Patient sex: F
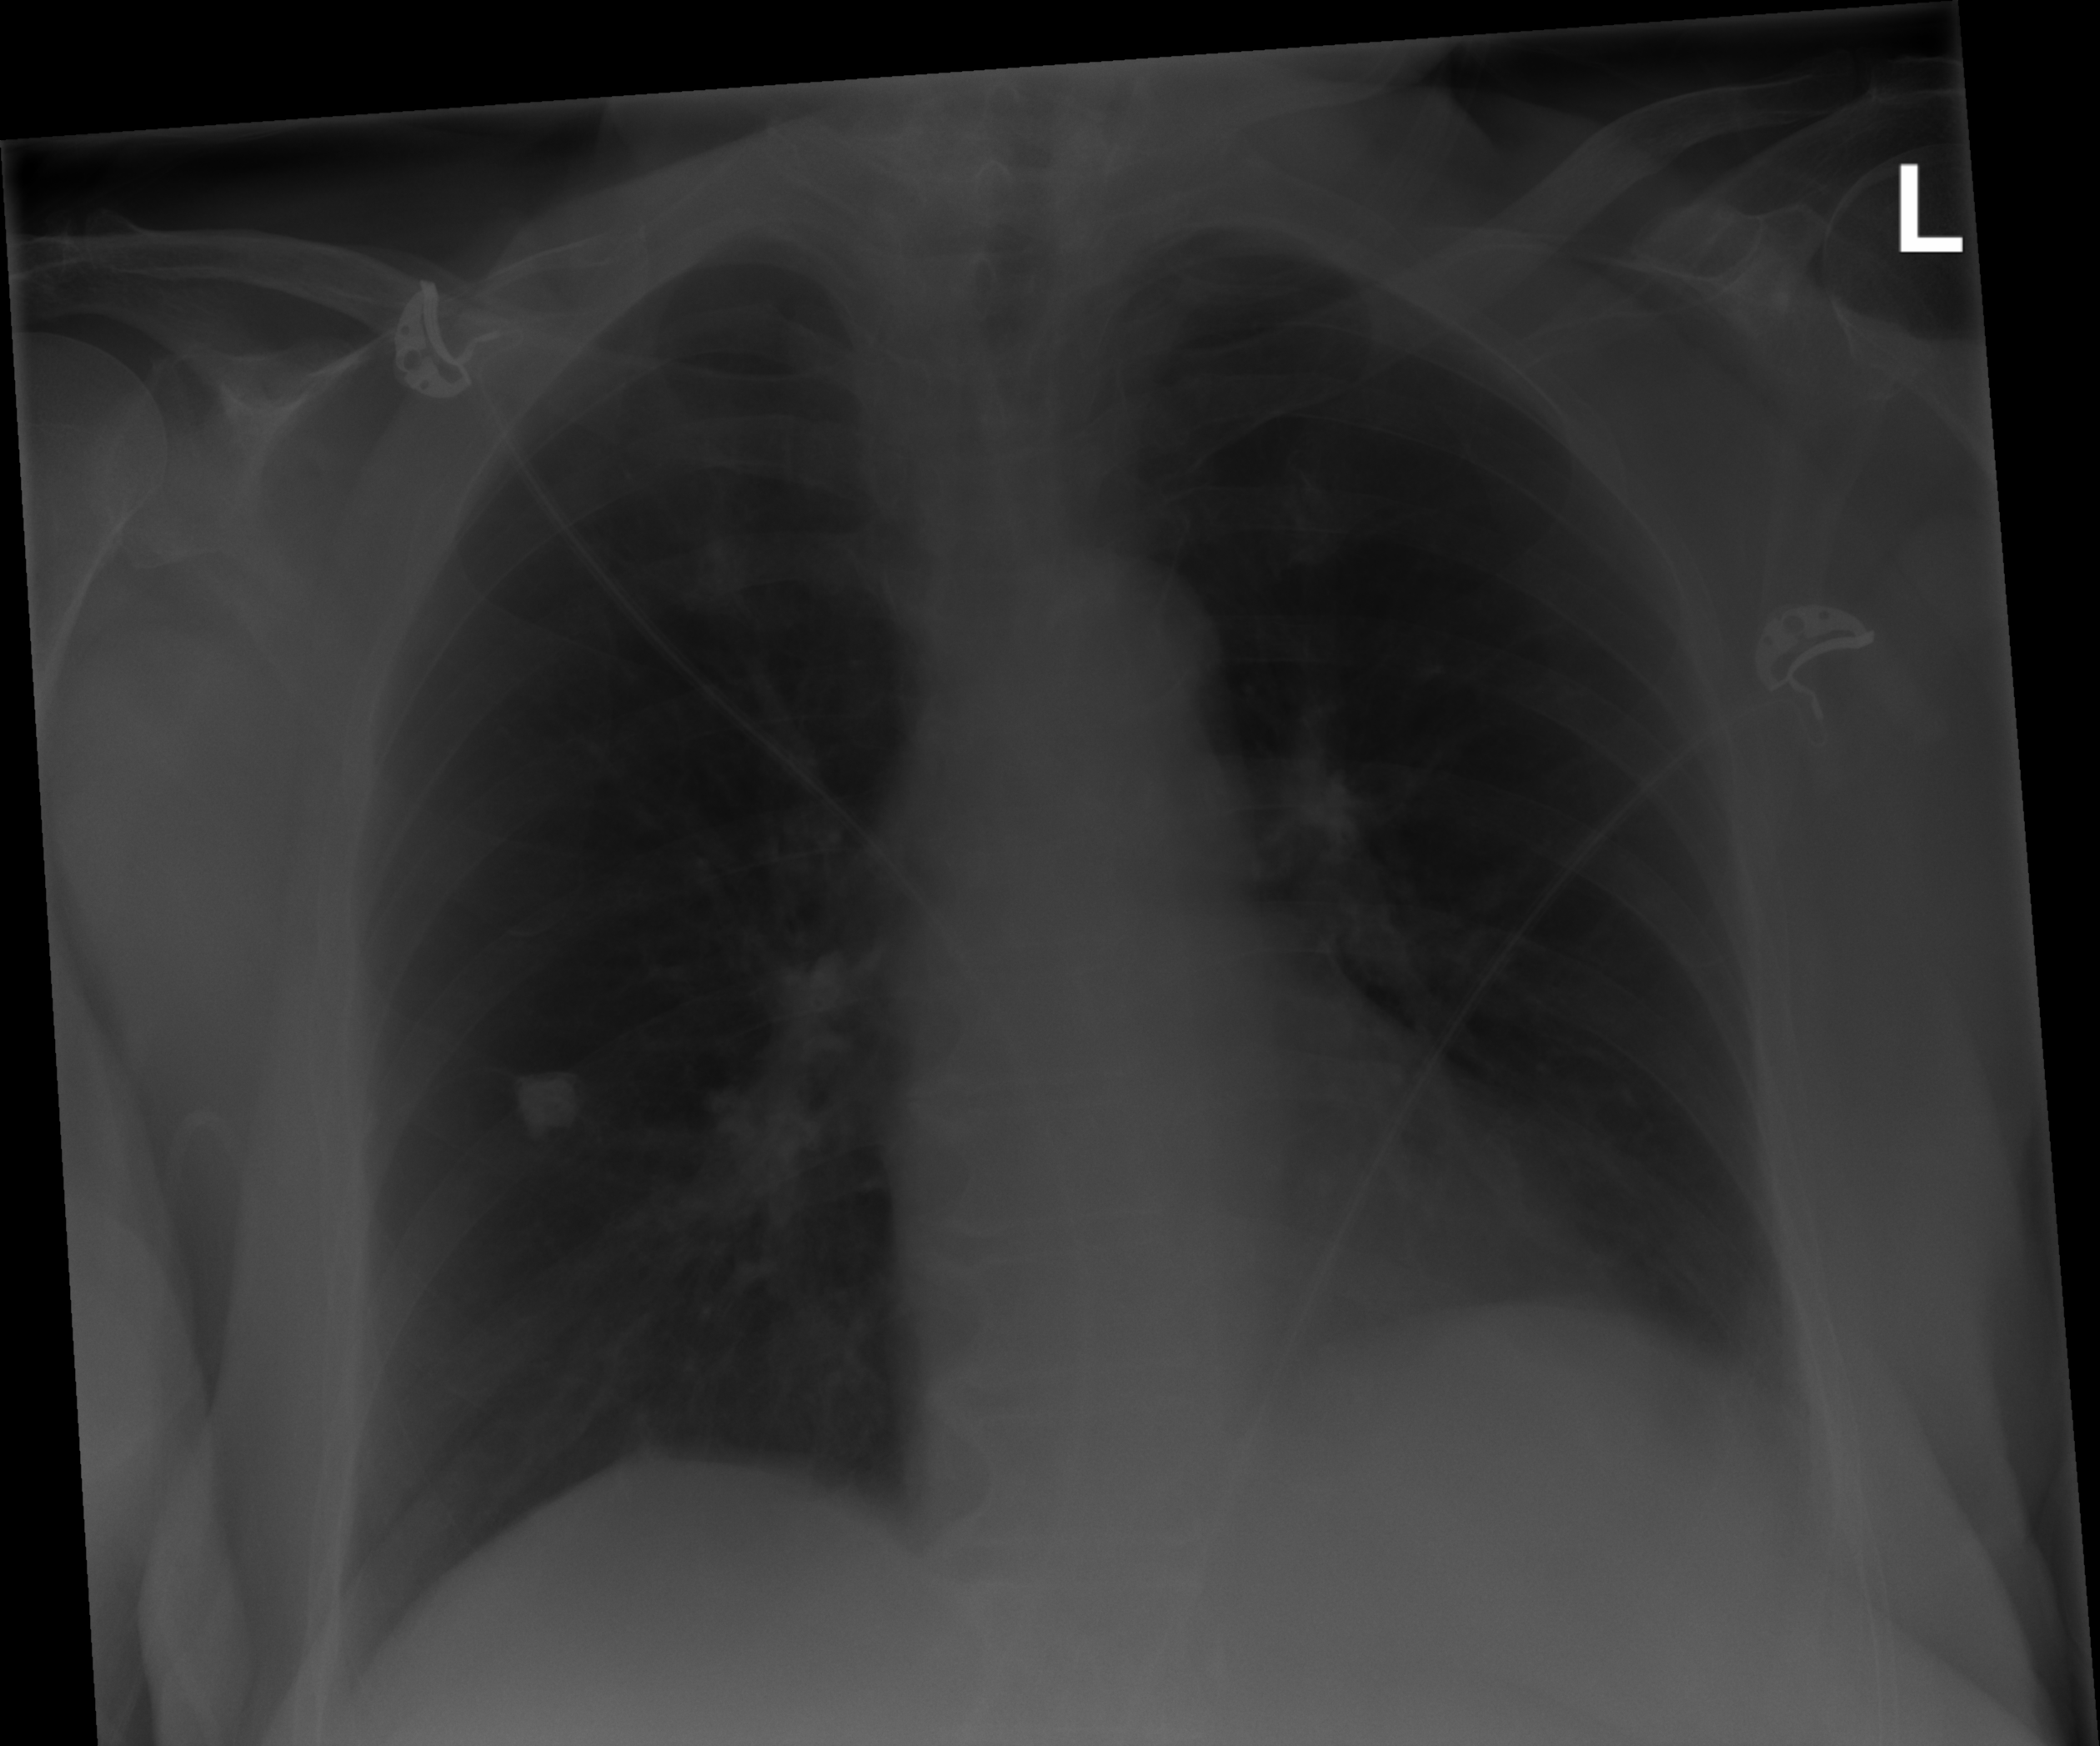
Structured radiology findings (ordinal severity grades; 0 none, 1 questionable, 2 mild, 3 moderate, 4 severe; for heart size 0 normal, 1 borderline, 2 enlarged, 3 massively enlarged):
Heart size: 0
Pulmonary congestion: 0
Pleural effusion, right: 0
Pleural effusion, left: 1
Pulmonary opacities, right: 0
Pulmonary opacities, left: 0
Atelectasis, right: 1
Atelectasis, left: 0